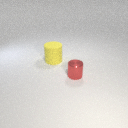
small red metal cylinder in front of large yellow rubber cylinder